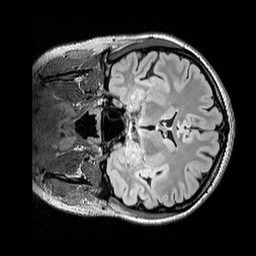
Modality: FLAIR
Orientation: coronal
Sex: female
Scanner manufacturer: siemens
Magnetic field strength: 3 T
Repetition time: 5 s
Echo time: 0.395 s